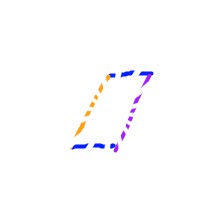
Shape: parallelogram